Question: Im working on a project similar to Craigslist, and I want to import the date into the colum "CurrentDate" upon submission of the form. I would like to get my code fixed as im sure there are a couple of mistakes.
I haven't tried much since the website is still work in progress.
'''
if(isset($_POST['submit'])) { // Fetching variables of the form which travels in URL
$itemname = $_POST['itemname'];
$category = $_POST['category'];
$subcategory = $_POST['subcategory'];
$price = $_POST['price'];
if($name !='' || $email !='') {
$query = mysql_query("insert into posts(itemname, category, subcategory, price) VALUES (NOW()'$itemname', '$category', '$subcategory', '$price')");
echo "<br/><br/><span>Data Inserted successfully...!!</span>";
}
else {
echo "<p>Insertion Failed <br/> Some Fields are Blank....!!</p>";
}
}
'''
I expect to have the current date exported in the field.
SQL Sequence:

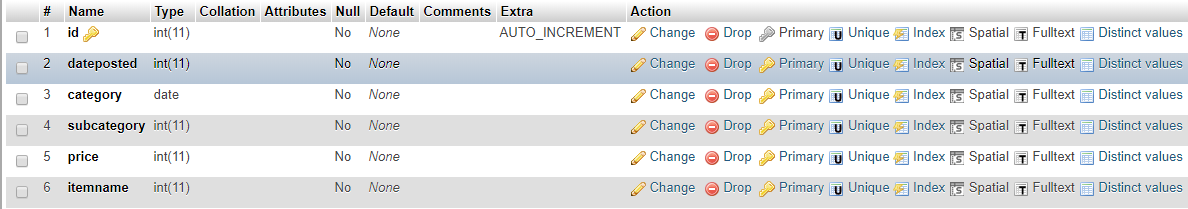
Answer: '''
$itemname = $_POST['itemname'];
$category = $_POST['category'];
$subcategory = $_POST['subcategory'];
$price = $_POST['price'];
$cur_date = date('Y-m-d');
if($name !=''||$email !=''){
$query = mysql_query("insert into posts(current_date,itemname, category, subcategory, price) VALUES ($cur_date,'$itemname', '$category', '$subcategory', '$price')");
echo "<br/><br/><span>Data Inserted successfully...!!</span>";
}
else{
echo "<p>Insertion Failed <br/> Some Fields are Blank....!!</p>";
}
'''
this is another way to do, this will store only current date in YYYY-MM-DD format not the time.
if you want to store time as well then use now() instead of $cur_date in sql query or
use $cur_date = date('Y-m-d H:i:s');